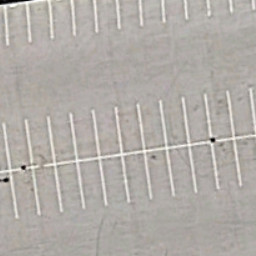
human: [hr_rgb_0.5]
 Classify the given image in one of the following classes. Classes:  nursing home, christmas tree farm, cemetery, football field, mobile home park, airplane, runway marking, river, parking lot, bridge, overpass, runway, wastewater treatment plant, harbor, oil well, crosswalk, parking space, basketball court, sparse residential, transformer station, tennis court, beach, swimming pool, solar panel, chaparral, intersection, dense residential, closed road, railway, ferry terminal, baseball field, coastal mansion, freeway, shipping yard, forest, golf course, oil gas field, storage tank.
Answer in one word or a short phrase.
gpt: parking space